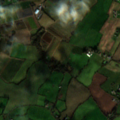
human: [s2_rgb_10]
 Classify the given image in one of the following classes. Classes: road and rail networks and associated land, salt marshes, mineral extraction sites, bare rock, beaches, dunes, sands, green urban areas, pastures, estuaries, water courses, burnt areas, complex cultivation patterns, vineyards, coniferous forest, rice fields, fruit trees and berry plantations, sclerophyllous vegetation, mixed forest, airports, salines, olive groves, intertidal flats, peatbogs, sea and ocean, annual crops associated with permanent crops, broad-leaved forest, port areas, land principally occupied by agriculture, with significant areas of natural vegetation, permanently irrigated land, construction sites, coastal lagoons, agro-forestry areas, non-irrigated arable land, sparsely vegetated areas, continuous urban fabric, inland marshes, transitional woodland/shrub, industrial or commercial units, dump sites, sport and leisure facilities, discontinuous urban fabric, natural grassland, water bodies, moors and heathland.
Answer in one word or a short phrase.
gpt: non-irrigated arable land, pastures